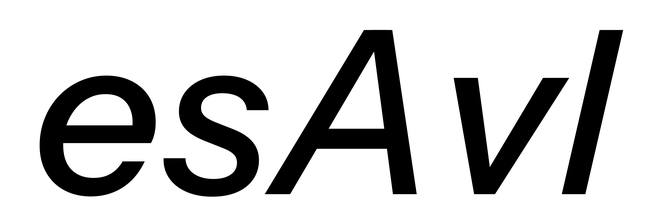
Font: InstrumentSans-Italic_Medium_Italic